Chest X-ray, PA view. Patient: 44 years old, sex M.
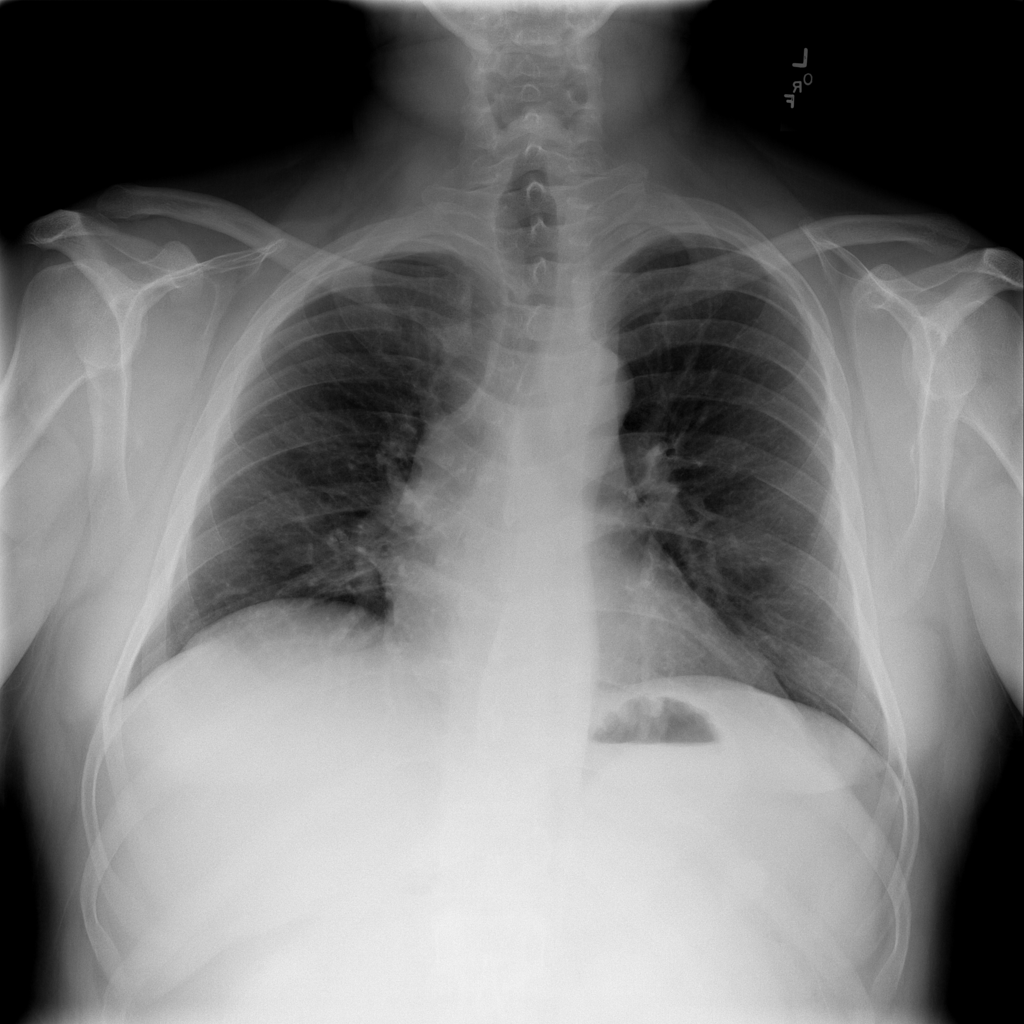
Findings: No Finding